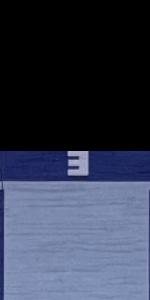
Label: Empty